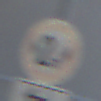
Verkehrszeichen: TatsaechlicheBreite2
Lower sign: RichtungsangabeDurchPfeile2
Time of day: MorningAfternoon
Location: Outdoor (Urban)
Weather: Clear
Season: NotSpecified
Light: Natural